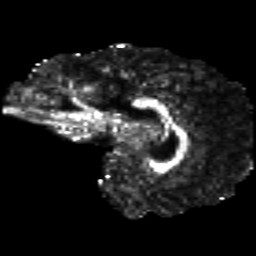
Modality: FA
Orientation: sagittal
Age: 29
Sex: male
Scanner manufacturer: siemens
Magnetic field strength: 3 T
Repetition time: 8.8 s
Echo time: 0.085 s